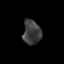
Tissue: prostate
Cell type: T cells
Senescence score: 0.3473
Nuclear area (px): 425
Mean DAPI intensity: 62.536